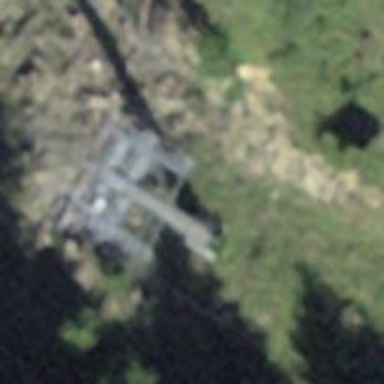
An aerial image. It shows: Pylon used for aerialway.